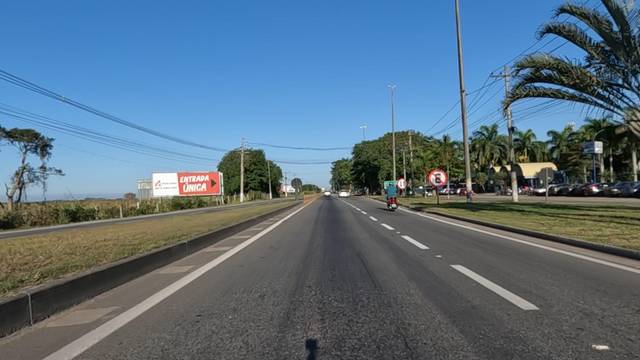
Region: Brazil
Coordinates: -21.767, -41.347